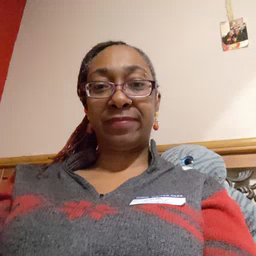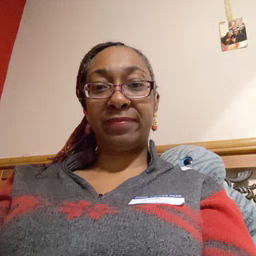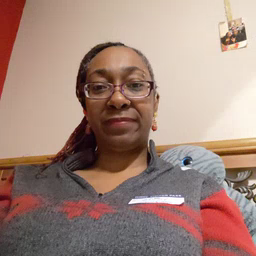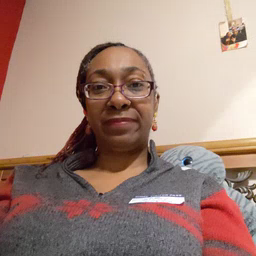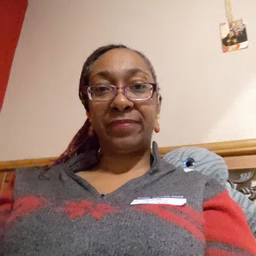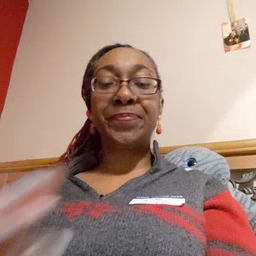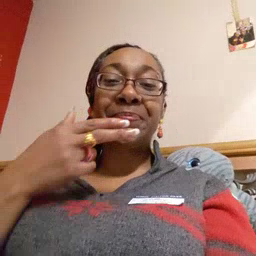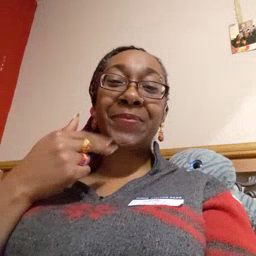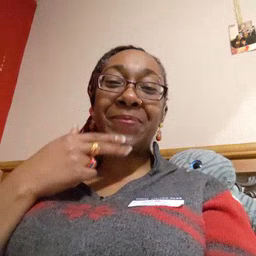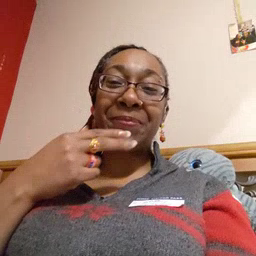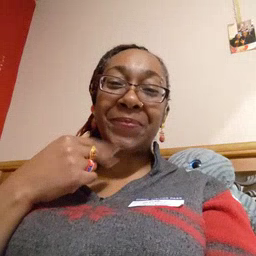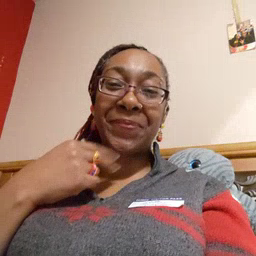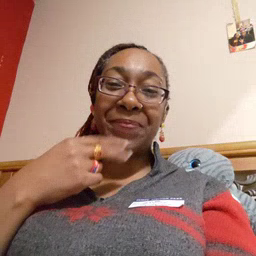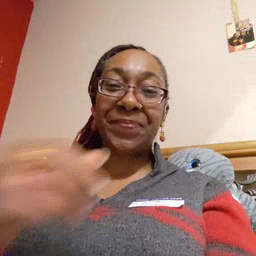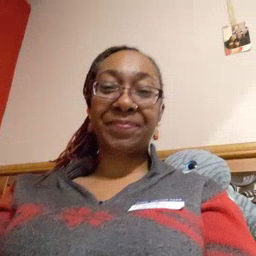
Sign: cute